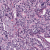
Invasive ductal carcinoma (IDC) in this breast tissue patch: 1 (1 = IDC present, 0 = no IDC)